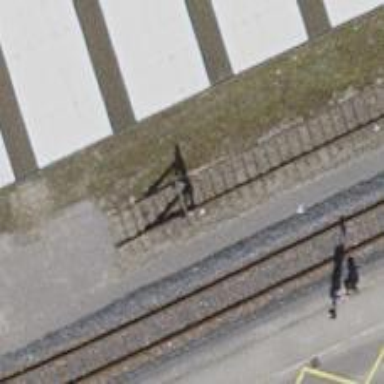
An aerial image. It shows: Railway buffer stop.